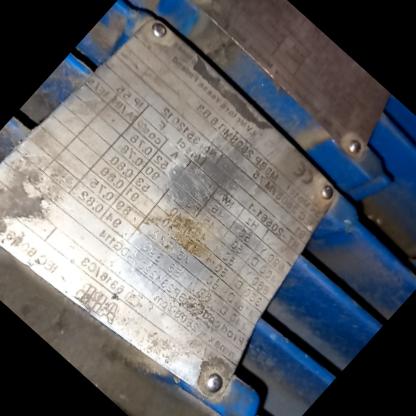
Klasa: tabliczka-znamionowa